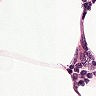
Metastatic tissue present: no